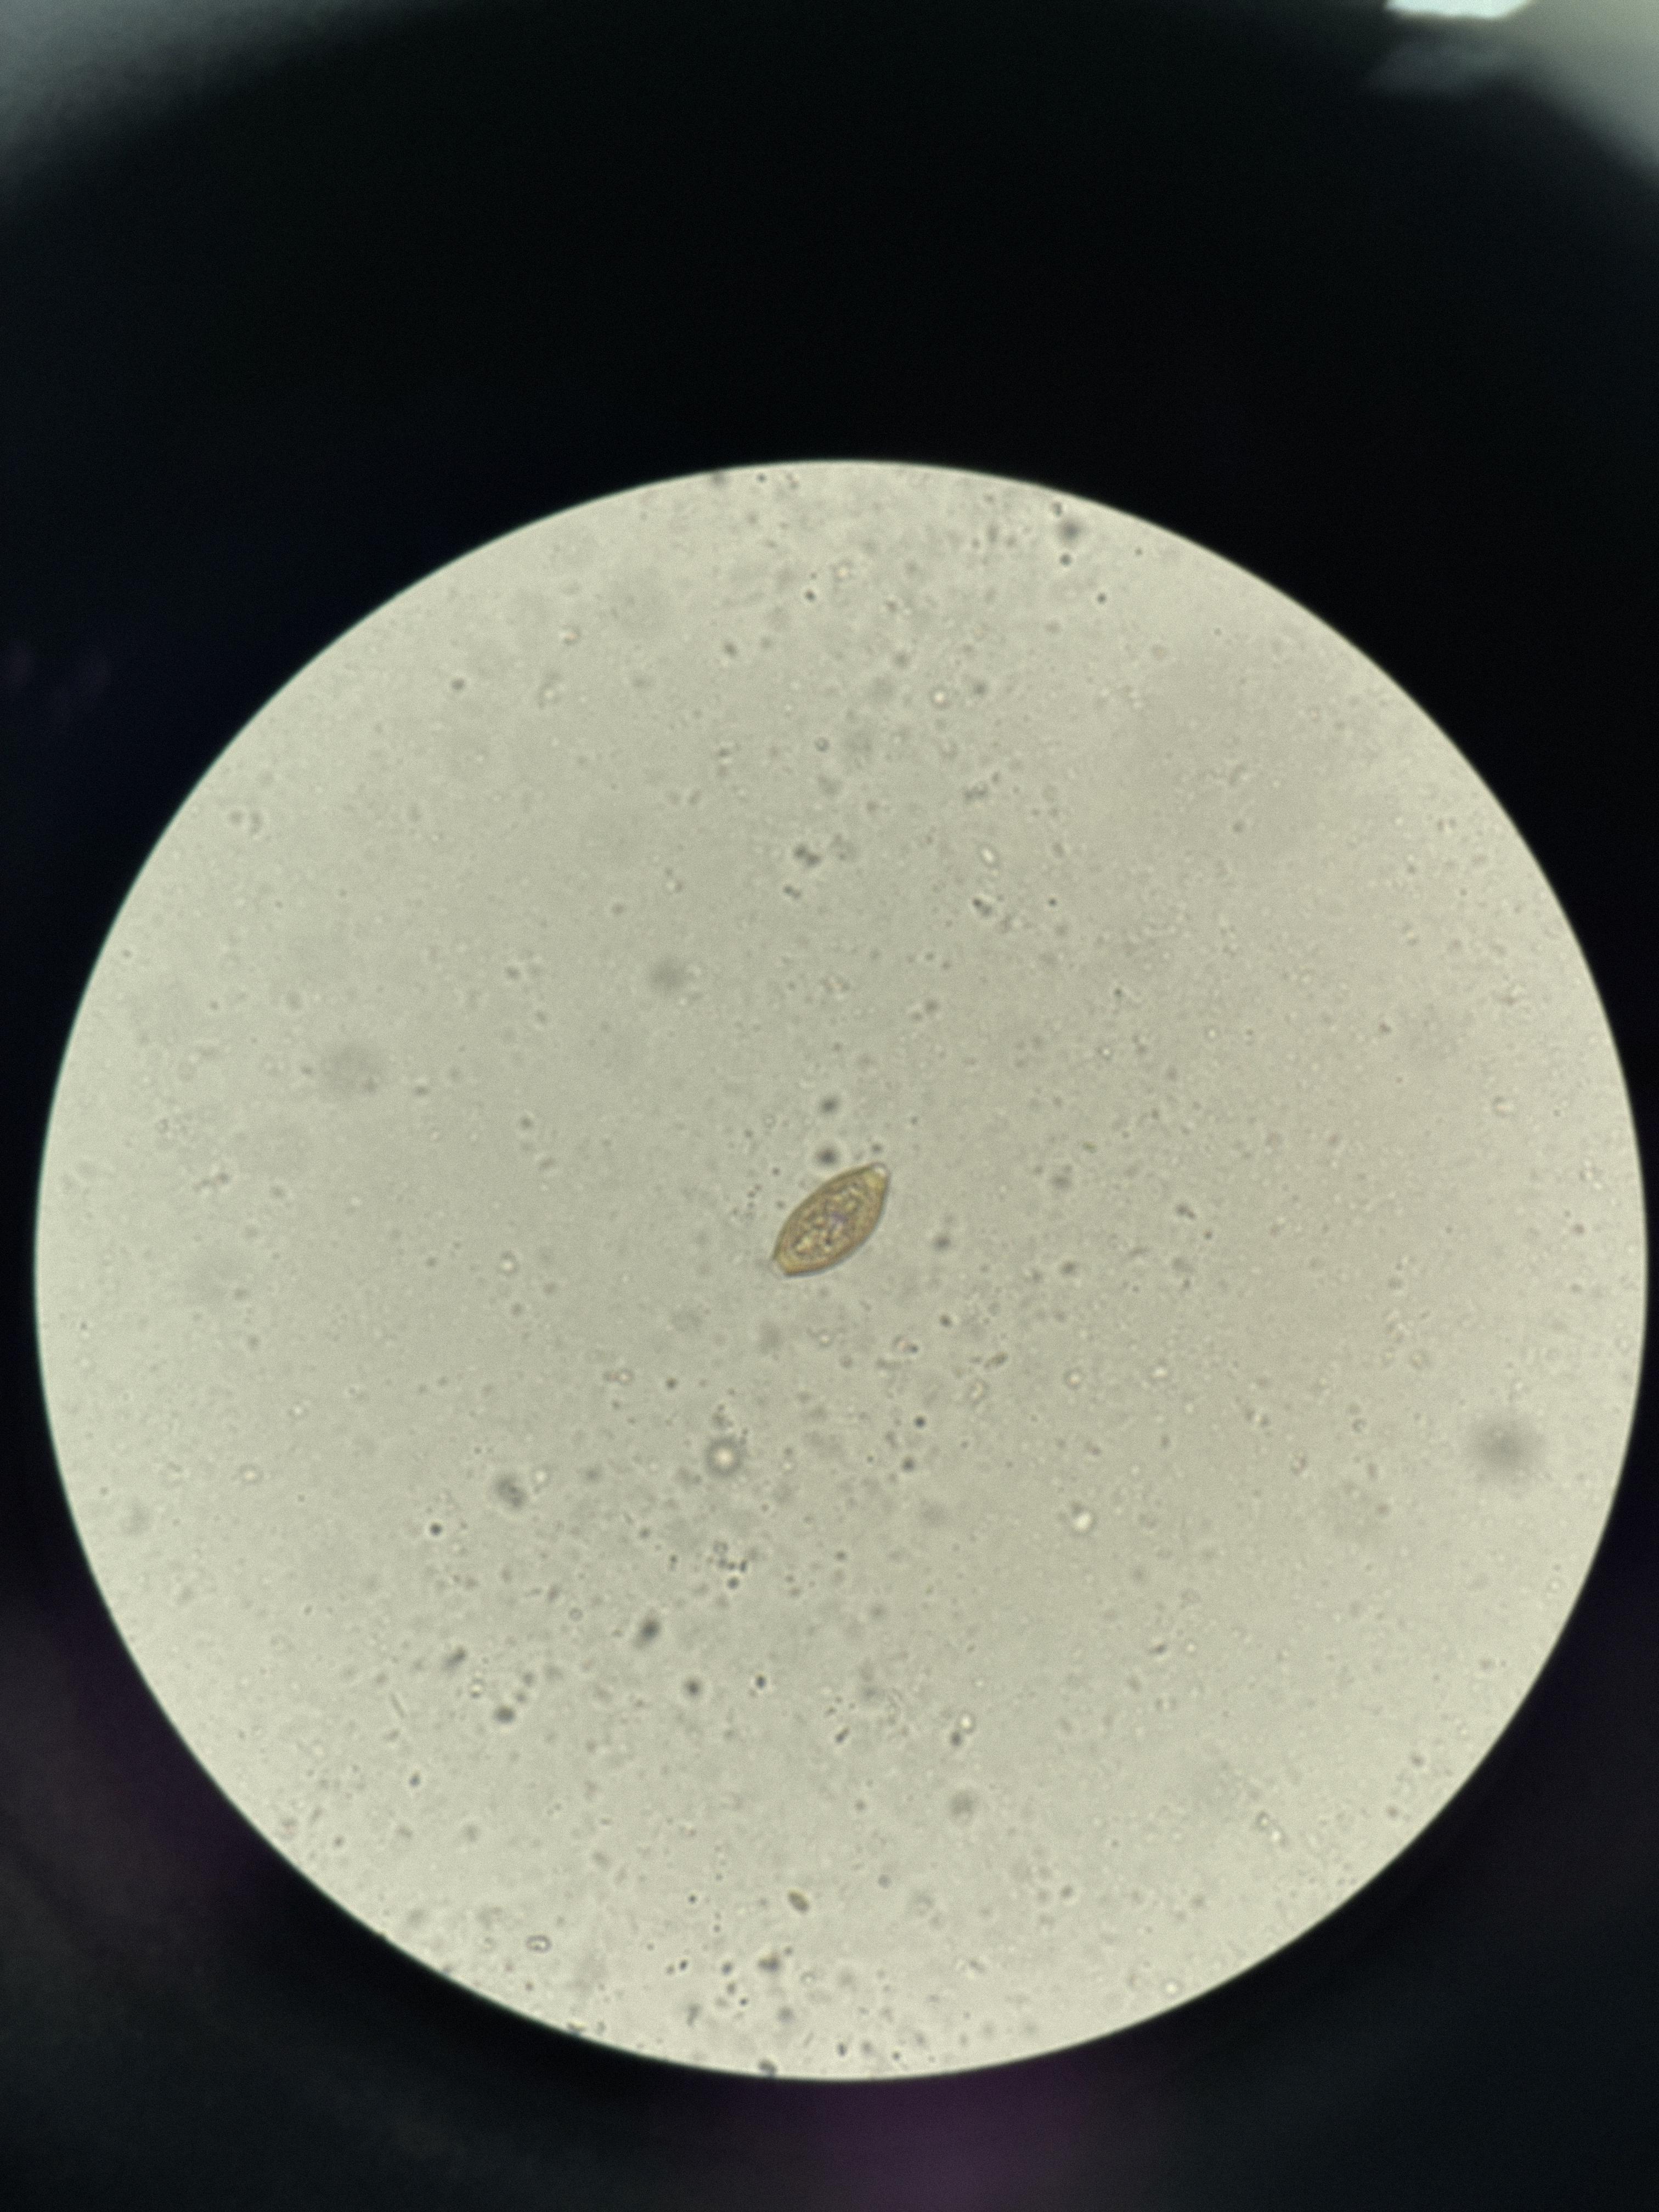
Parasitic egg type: Trichuris trichiura